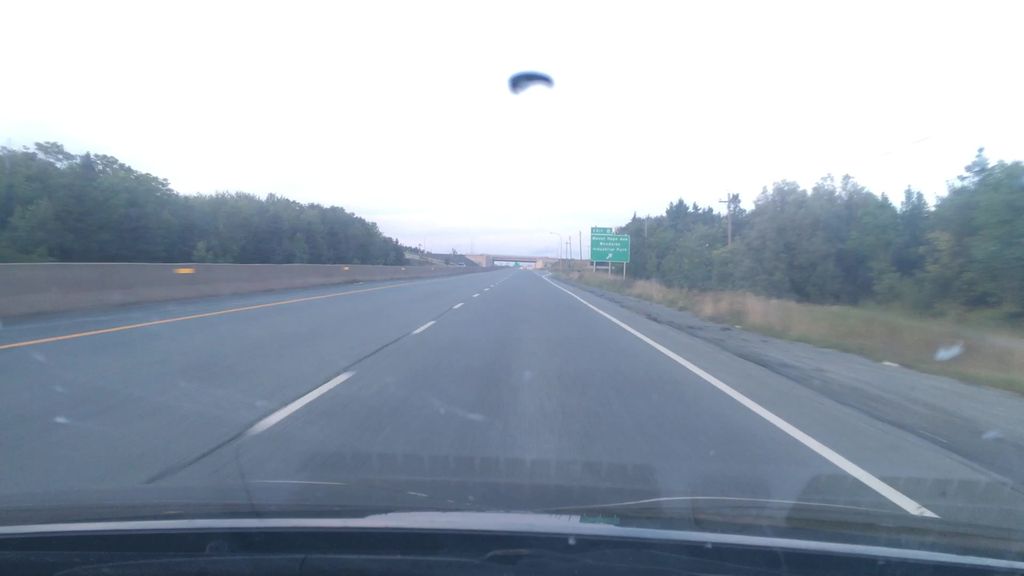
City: halifax